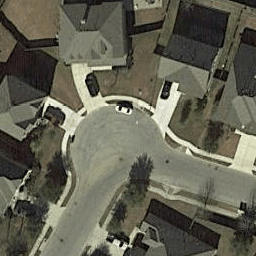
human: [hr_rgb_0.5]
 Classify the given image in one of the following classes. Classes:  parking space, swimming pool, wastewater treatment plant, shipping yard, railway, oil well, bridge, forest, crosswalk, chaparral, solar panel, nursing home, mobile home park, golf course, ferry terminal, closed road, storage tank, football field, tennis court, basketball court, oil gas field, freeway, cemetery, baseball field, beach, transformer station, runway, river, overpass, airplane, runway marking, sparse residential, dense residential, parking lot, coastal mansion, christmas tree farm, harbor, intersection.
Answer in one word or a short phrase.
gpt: closed road